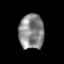
Tissue: prostate
Cell type: T cells
Senescence score: 0.3513
Nuclear area (px): 866
Mean DAPI intensity: 135.41